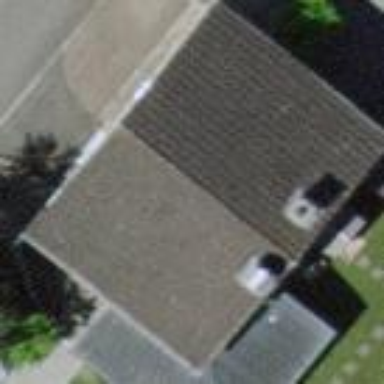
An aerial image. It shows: Building with gabled roof oriented across.